Две одинаковые, большие, прямоугольные, непроводящие пластины расположены полностью одна над другой (см. рисунок). Расстояние между пластинами равно $d$. Пластины заряжены с поверхностной плотностью заряда $+\sigma$ (верхняя) и $-\sigma$ (нижняя).
Найдите величину и примерное направление вектора напряженности в точке $P$, расположенной на высоте $h$ над серединой одной из боковых сторон верхней пластины. Считать, что $h$ много меньше размеров пластин, но много больше $d$.
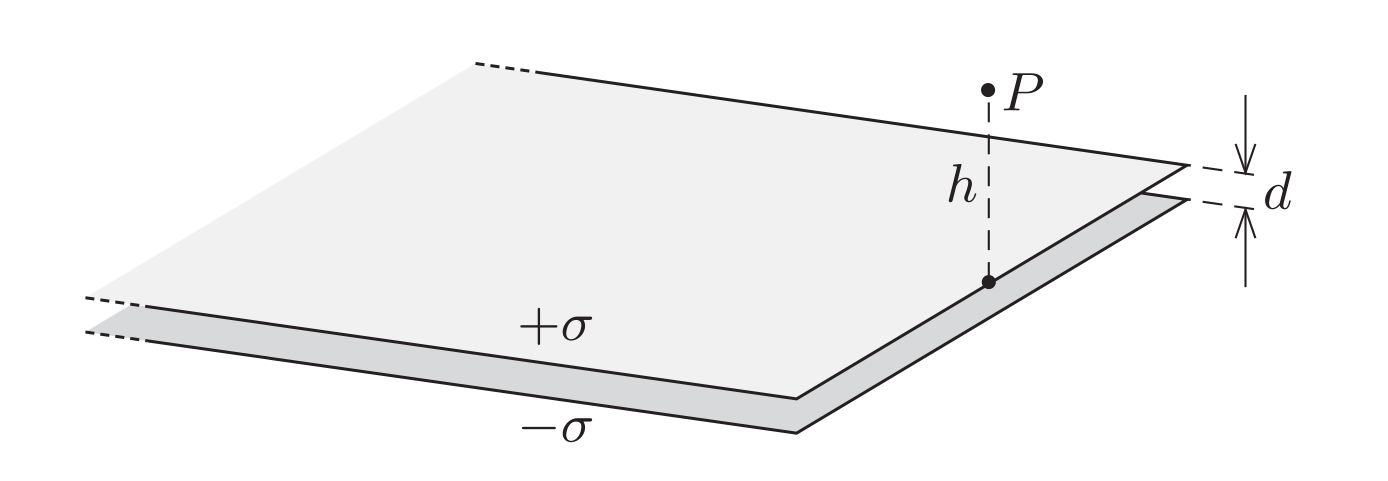
Ответ: $|\vec{E}| = \frac{\sigma}{2\pi\varepsilon_0}\frac{d}{h}$, направление вектора $\vec{E}$ перпендикулярно сторонам пластин, расположенных под точкой $P$ и примерно горизонтально
Темы:
T, ★★, Электростатика, Электромагнетизм, Расчет полей, 200 задач, Телесный угол